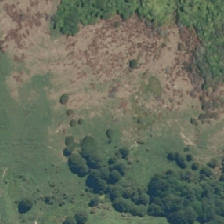
Land cover: low_producing_grassland